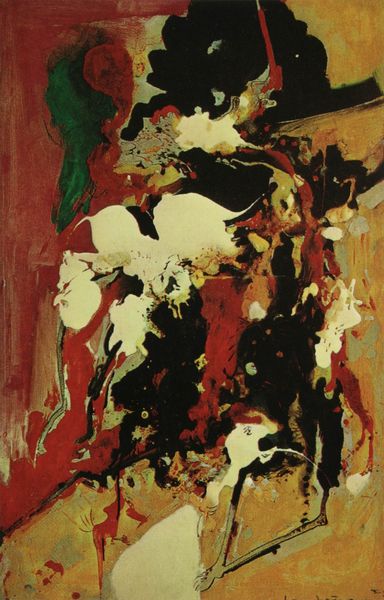
Titel: Effervescence
Künstler: Hans Hofmann
Standort: Berkeley (California)
Institution: University of California Art Museum
Schlagwörter: weiß, gelb, grün, ocker, braun, frau, rücken, schwarz, rot, beige, wand, signatur, pastos, stoff, moderne, schwer, abstrakt, farben, fläche, farbe, tapete, lack, marmoriert, acryl, farbauftrag, fleck, flecken, diagonal, leicht, klecks, klekse, farbkleckse, balinth, frau mit blüte, klechse, kleckserei, kleks, lackfarbe